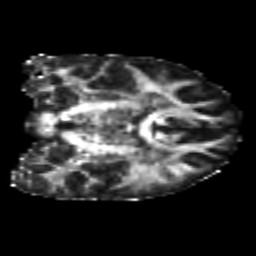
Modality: FA
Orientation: coronal
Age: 23
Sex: male
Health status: healthy
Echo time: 0.074 s